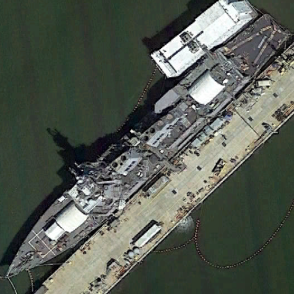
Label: destroyer